Question: This is my actual Activity :

In this Activity I set All the ListView(s) dynamically and programmatically.
As you can see, the problem I have is The 1st ListView takes the place she needs
and the second ListView try to keep showing by internally adding a scroll bar..
I just wanted to know how can I say programmatically to let all the ListView(s) take
the entire place she needs and just add a ScrollBar to all the activity (To Scroll the Menu for example)?
Here is my Activity and my Adapter :
'''
public class SousBoissonsActivity extends Activity {
private String nom_categorie;
private ArrayList<String> arraySousCategoriesName;
private ArrayList<ArrayList<Drink>> arraySousCategories;
private ArrayList<MyAdapter> myAdapters;
@Override
protected void onCreate(Bundle savedInstanceState) {
super.onCreate(savedInstanceState);
setContentView(R.layout.activity_sousboissons_list_item);
nom_categorie = getIntent().getStringExtra("nom_categorie");
setTitle(nom_categorie);
DrinksContainer.setSousCategoriesNameArray(nom_categorie);
DrinksContainer.setSousCategoriesArray(nom_categorie);
arraySousCategories = DrinksContainer.sousCategoriesArray;
myAdapters = new ArrayList<MyAdapter>();
new DoDirtyJobAsyncTask().execute();
}
@Override
protected void onResume() {
super.onResume();
}
@Override
protected void onDestroy() {
super.onDestroy();
}
@Override
public boolean onOptionsItemSelected(MenuItem item) {
return super.onOptionsItemSelected(item);
}
private class DoDirtyJobAsyncTask extends AsyncTask<Void, MyAdapter, Void> {
@Override
protected Void doInBackground(Void... params) {
for (ArrayList<Drink> arrayElement : arraySousCategories) {
MyAdapter myAdapter = new MyAdapter(getApplicationContext(),
arrayElement);
myAdapters.add(myAdapter);
publishProgress(myAdapter);
}
return null;
}
@Override
protected void onProgressUpdate(MyAdapter... myAdapters) {
int currViewId = 1;
LinearLayout ll = (LinearLayout) findViewById(R.id.sousboissons_linearlayout);
for (MyAdapter myAdapter : myAdapters) {
TextView sousCategorieTitle = new TextView(
getApplicationContext(), null);
sousCategorieTitle.setText(myAdapter.sousCategory);
sousCategorieTitle.setBackgroundColor(getResources().getColor(
R.color.green));
sousCategorieTitle.setTextSize(19);
sousCategorieTitle.setTextColor(getResources().getColor(
R.color.white));
sousCategorieTitle.setGravity(Gravity.CENTER);
LinearLayout.LayoutParams layoutParams = new LinearLayout.LayoutParams(
LinearLayout.LayoutParams.FILL_PARENT,
LinearLayout.LayoutParams.WRAP_CONTENT);
layoutParams.setMargins(0, 0, 0, 0);
sousCategorieTitle.setLayoutParams(layoutParams);
ListView listview = new ListView(getApplicationContext(), null);
listview.setId(currViewId);
listview.setAdapter(myAdapter);
LinearLayout.LayoutParams layoutParams2 = new LinearLayout.LayoutParams(
LinearLayout.LayoutParams.FILL_PARENT,
LinearLayout.LayoutParams.FILL_PARENT);
layoutParams2.setMargins(17, 0, 17, 0);
listview.setLayoutParams(layoutParams2);
ll.setPadding(15, 15, 15, 0);
ll.addView(sousCategorieTitle);
ll.addView(listview);
currViewId++;
}
}
}
class MyAdapter extends ArrayAdapter<Drink> {
LayoutInflater inflat;
private ArrayList<Drink> items;
private String sousCategory;
public MyAdapter(Context context, ArrayList<Drink> objects) {
super(
context,
R.layout.activity_sousboissons_list_item_elementsouscategorie,
objects);
this.items = objects;
this.inflat = LayoutInflater.from(context);
this.sousCategory = objects.get(0).getType();
}
private class ViewHolder {
public TextView title;
public TextView prix;
public TextView desc;
public TextView size;
public ImageView img;
public LinearLayout ll;
}
@Override
public View getView(int position, View convertView, ViewGroup parent) {
String currentKey = "";
String keyDialog = "";
ViewHolder holder = null;
Drink element = items.get(position);
// Instantiate Labels and Design
if (convertView == null) {
holder = new ViewHolder();
convertView = inflat
.inflate(
R.layout.activity_sousboissons_list_item_elementsouscategorie,
null);
holder.title = (TextView) convertView
.findViewById(R.id.sousboissons_element_title);
holder.desc = (TextView) convertView
.findViewById(R.id.sousboissons_element_desc);
holder.prix = (TextView) convertView
.findViewById(R.id.sousboissons_element_prix);
holder.size = (TextView) convertView
.findViewById(R.id.sousboissons_element_size);
if (element.getPrice().size() > 1) {
holder.ll = (LinearLayout) convertView
.findViewById(R.id.sousboissons_element_firt_layout);
holder.img = new ImageView(getApplicationContext(), null);
LinearLayout.LayoutParams layoutParams1 = new LinearLayout.LayoutParams(
LinearLayout.LayoutParams.WRAP_CONTENT,
LinearLayout.LayoutParams.WRAP_CONTENT);
layoutParams1.weight = 12;
holder.title.setLayoutParams(layoutParams1);
LinearLayout.LayoutParams layoutParams2 = new LinearLayout.LayoutParams(
LinearLayout.LayoutParams.WRAP_CONTENT,
LinearLayout.LayoutParams.WRAP_CONTENT);
layoutParams2.gravity = Gravity.RIGHT;
layoutParams2.weight = 1;
holder.img.setLayoutParams(layoutParams2);
holder.img.setImageResource(R.drawable.arrow);
holder.img.setPadding(0, 15, 0, 4);
// Alert Dialog
final LinearLayout alertDialogLayout = new LinearLayout(
SousBoissonsActivity.this);
ArrayList<Dictionary> dico = element.getPrice();
ListView liste = new ListView(SousBoissonsActivity.this);
MyAdapterDialog adapt = new MyAdapterDialog(
SousBoissonsActivity.this, element.getPrice());
liste.setAdapter(adapt);
alertDialogLayout.addView(liste);
final AlertDialog.Builder alert = new AlertDialog.Builder(
SousBoissonsActivity.this);
alert.setTitle(element.getName());
alert.setCancelable(true);
alert.setPositiveButton("Retour",
new DialogInterface.OnClickListener() {
public void onClick(DialogInterface dialog,
int id) {
dialog.dismiss();
}
});
alert.setView(alertDialogLayout);
holder.img.setOnClickListener(new OnClickListener() {
@Override
public void onClick(View v) {
if (alertDialogLayout.getParent() != null)
((ViewGroup) alertDialogLayout.getParent())
.removeView(alertDialogLayout);
alert.show();
}
});
holder.ll.addView(holder.img);
} else {
}
convertView.setTag(holder);
} else {
holder = (ViewHolder) convertView.getTag();
}
// Setting Data on Labels
if (element != null) {
holder.title.setText(element.getName());
holder.desc.setText(element.getDescription());
if (element.getPrice().size() > 1) {
holder.prix.setVisibility(View.GONE);
holder.size.setVisibility(View.GONE);
} else {
Dictionary dico = element.getPrice().get(0);
Enumeration e = dico.keys();
while (e.hasMoreElements()) {
currentKey = (String) e.nextElement();
}
if (currentKey.equalsIgnoreCase("0")) {
holder.size.setVisibility(View.GONE);
holder.prix
.setText((String) dico.get(currentKey) + "EUR");
} else {
holder.prix
.setText((String) dico.get(currentKey) + "EUR");
holder.size.setText(currentKey + "cl");
}
}
}
return convertView;
}
}
'''
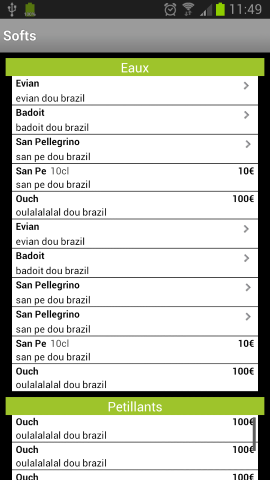
Answer: You should not nest 'ListViews' inside a 'ScrollView', Android won't know which to scroll. Maybe... you will be able to set programatically the fixed height for each 'ListView', and then it will work.
What I would recommend is either to use a single 'ListView', and group in that list all the data, or to use an <URL>.